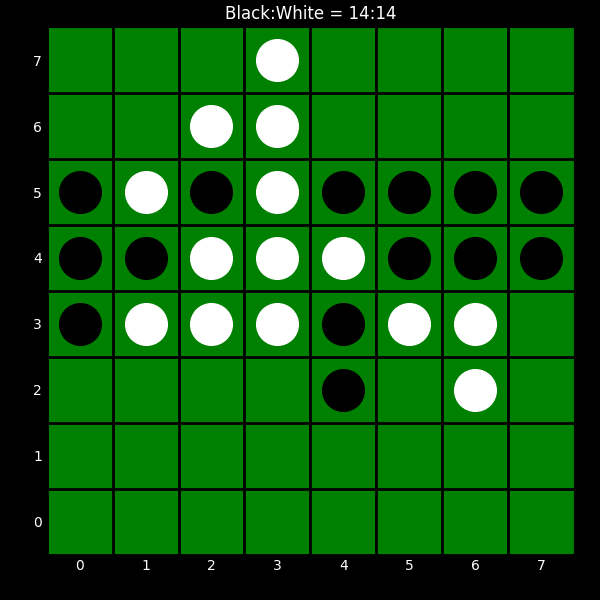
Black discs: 14
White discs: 14